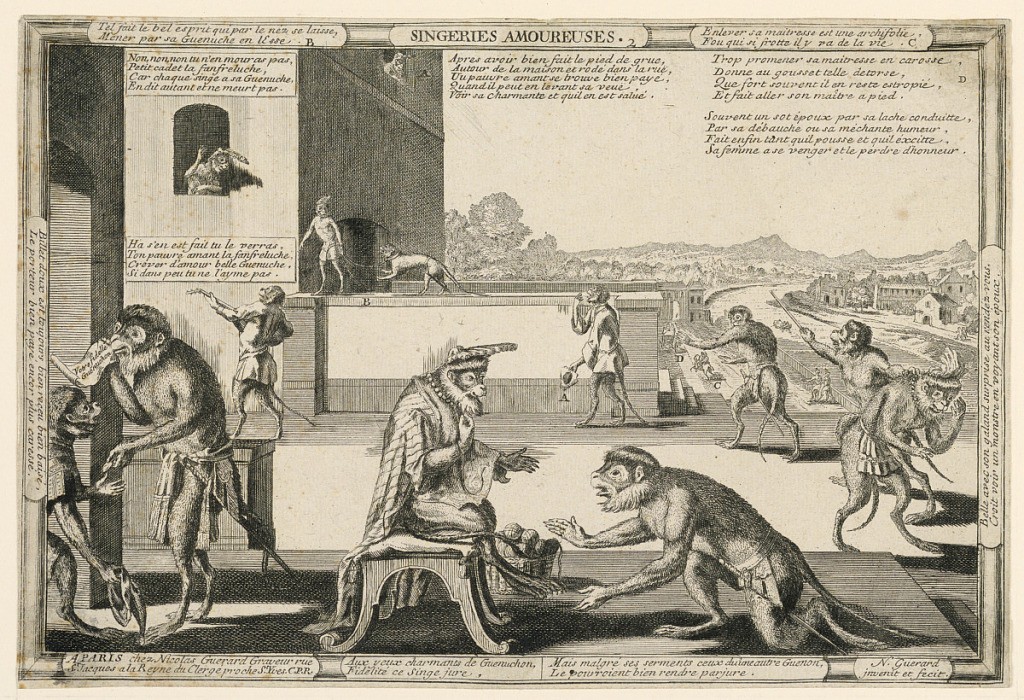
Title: Singeries Amouresuses, Plate 2
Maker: Nicolas Guérard, French, ca.1648–1719
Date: ca. 1700
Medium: Engraving with black ink on paper
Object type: Print
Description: Horizontal rectangle. Groups of monkeys on a monumental platform, in the foregound. At the center, one monkey, wearing a sword, kneels before another dressed as a royal personage, seated on a tabouret facing right. Enclosed in frame. Title above, center.